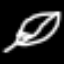
Label: leaf